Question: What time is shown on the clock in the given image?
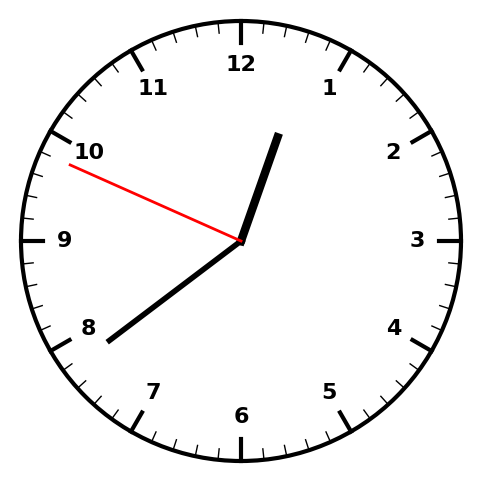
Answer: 12:38:49